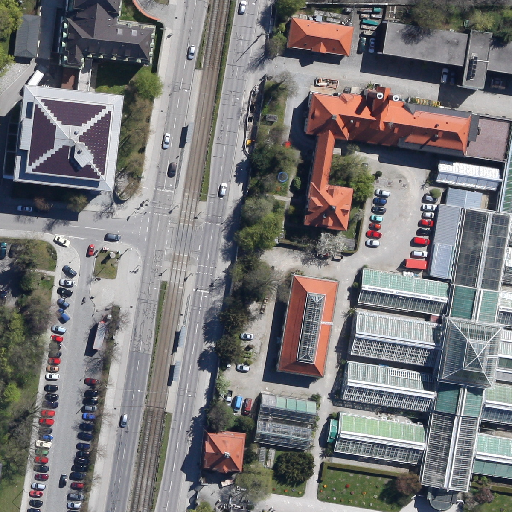
Referring expression: impervious surface